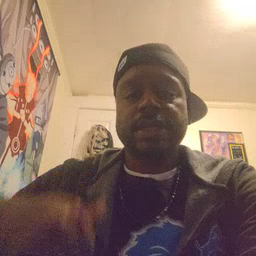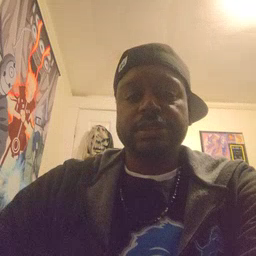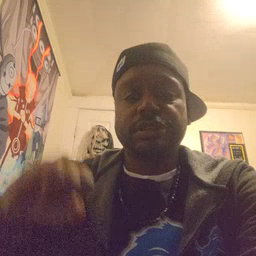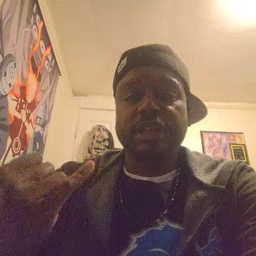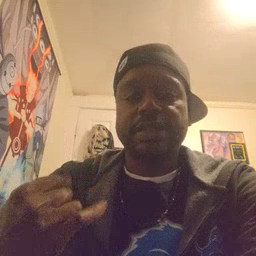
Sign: jacket